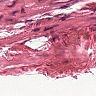
Metastatic tissue present: no